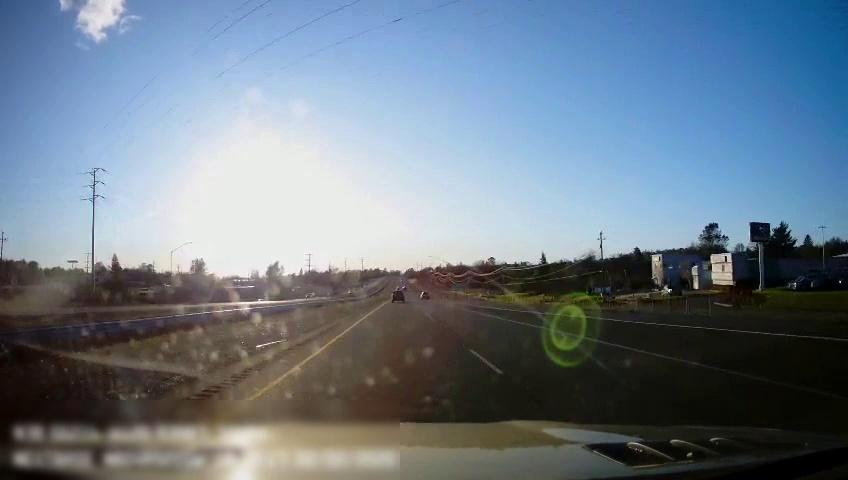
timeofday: Day
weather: Sunny
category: Drivable Space
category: Drivable Space
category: Vehicles | Truck
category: Vehicles | SUV
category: Vehicles | SUV
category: Lanes | Current Lane
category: Lanes | Current Lane
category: Lanes | Alternate Lane
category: Lanes | Alternate Lane